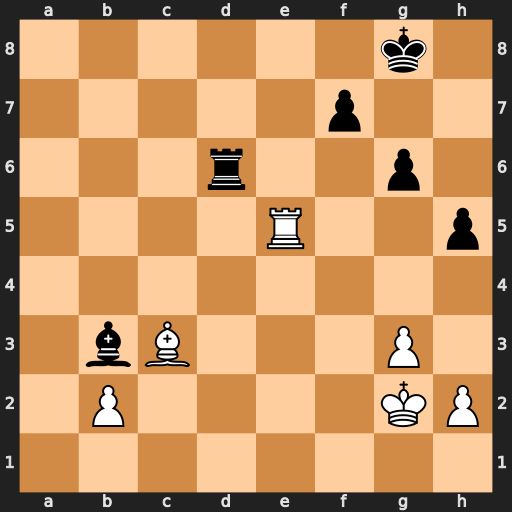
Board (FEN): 6k1/5p2/3r2p1/4R2p/8/1bB3P1/1P4KP/8
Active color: w
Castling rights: -
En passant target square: -
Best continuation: Re8+ Kh7 Rh8#